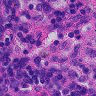
Metastatic tissue present: no